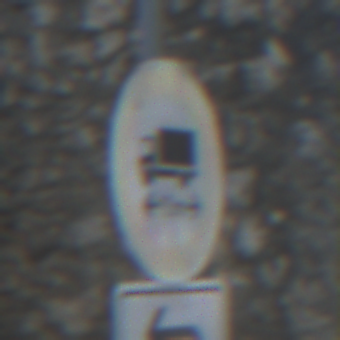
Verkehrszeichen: TatsaechlicheLaenge
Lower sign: RichtungsangabeDurchPfeile2
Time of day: MorningAfternoon
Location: Outdoor (Suburban)
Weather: PartlyCloudy
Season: NotSpecified
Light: Natural